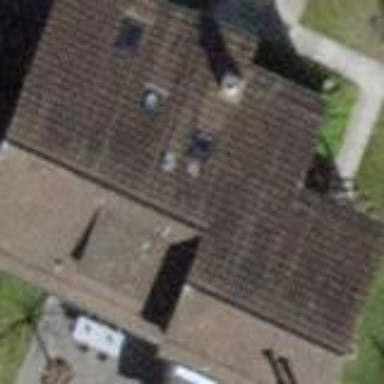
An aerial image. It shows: Detached building with gabled roof.